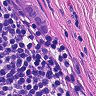
Metastatic tissue present: yes